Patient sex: M
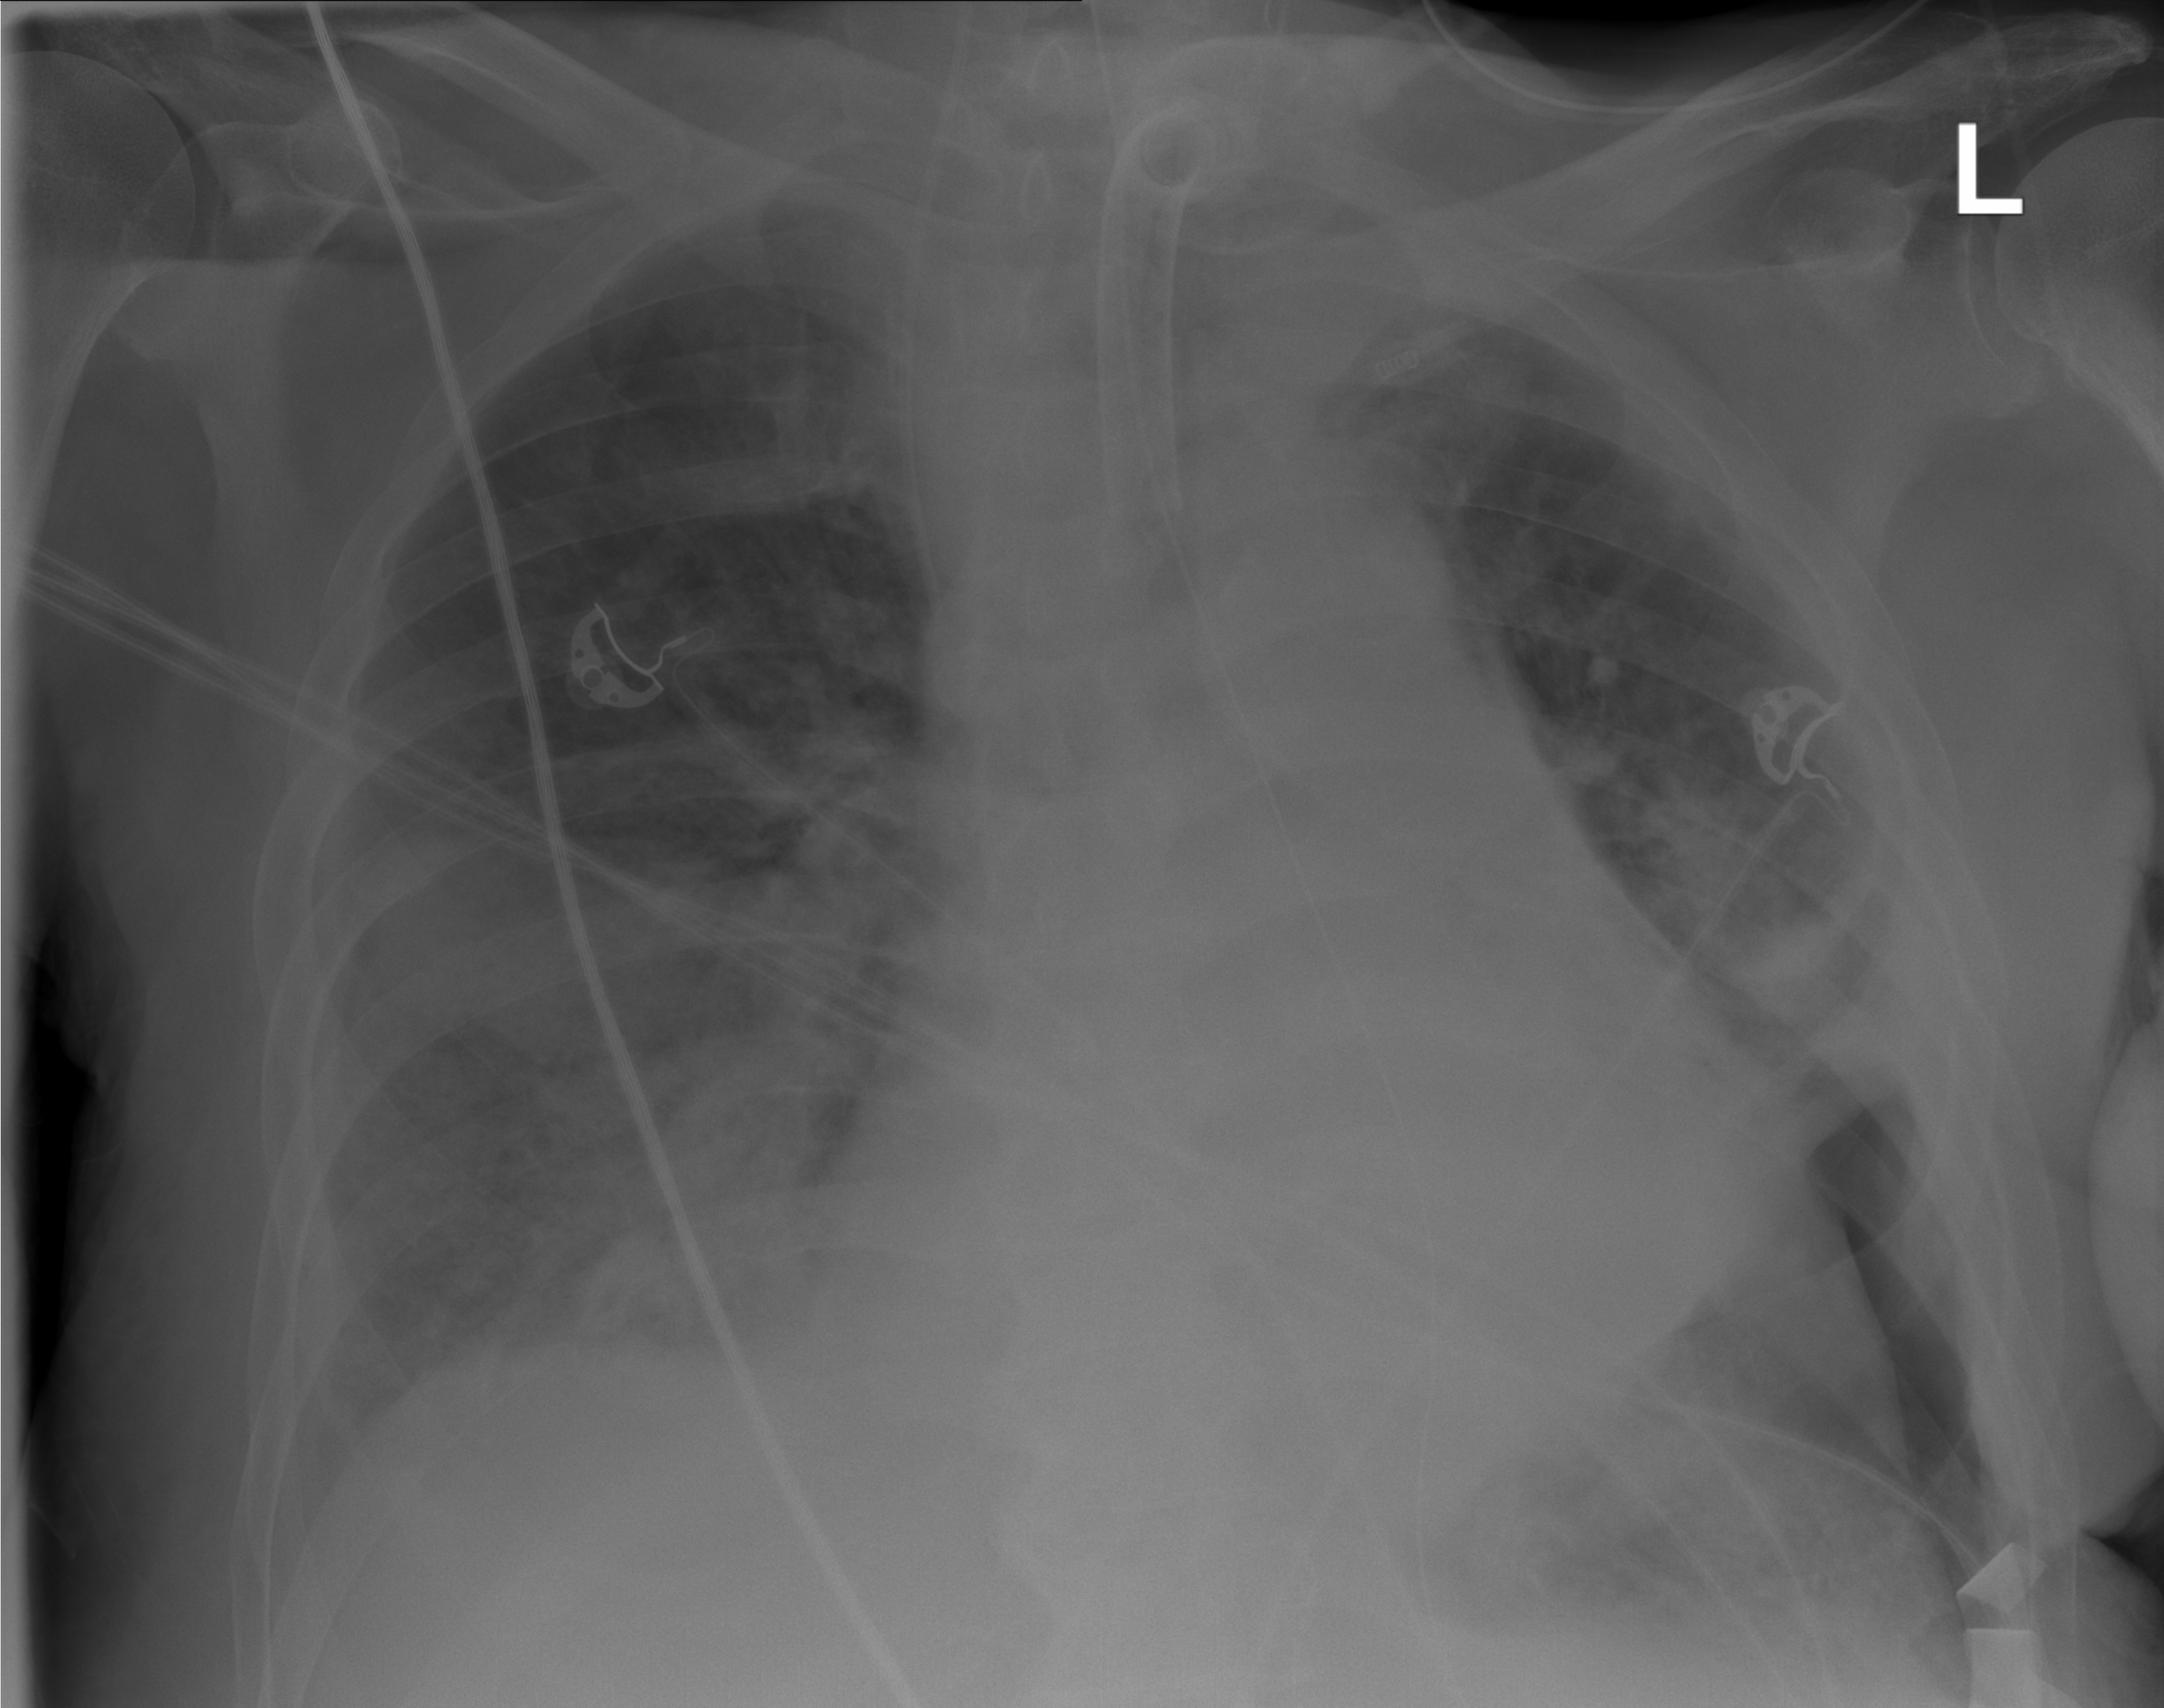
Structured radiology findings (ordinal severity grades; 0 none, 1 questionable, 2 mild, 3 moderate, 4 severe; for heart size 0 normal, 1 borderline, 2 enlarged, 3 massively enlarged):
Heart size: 2
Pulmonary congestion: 3
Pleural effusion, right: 1
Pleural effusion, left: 2
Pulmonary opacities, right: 0
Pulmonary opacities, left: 0
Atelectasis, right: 2
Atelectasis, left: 2